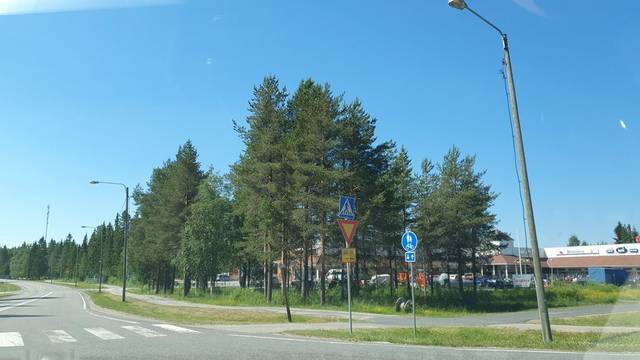
Region: Finland
Coordinates: 65.927, 26.516